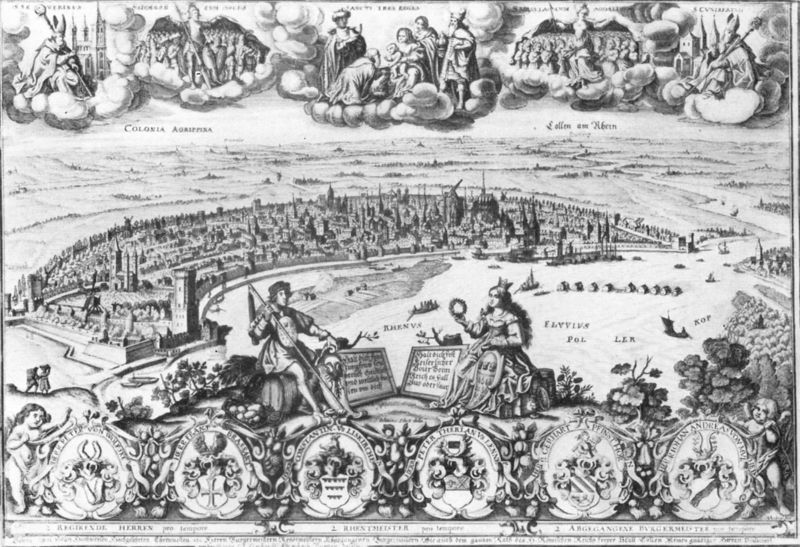
Titel: Der Halbmond des Kölner Stadtbildes (Zeichnung von Schott, Stich von Aubry)
Schlagwörter: mann, wolken, fluss, landschaft, menschen, stadt, frau, gebäude, wolke, architektur, geistlicher, krone, boot, schiff, schiffe, schrift, ansicht, mauer, grafik, inschrift, stadtansicht, druck, stich, herrscher, ritter, wappen, szenen, rhein, latein, köln, stifter, pabst, papbst, colonia, stqadtansicht